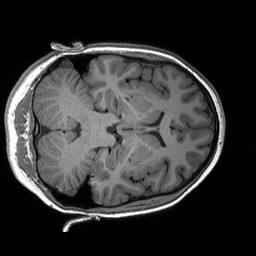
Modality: T1w
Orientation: axial
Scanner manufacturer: siemens
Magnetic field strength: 3 T
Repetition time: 2.53 s
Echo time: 0.00288 s